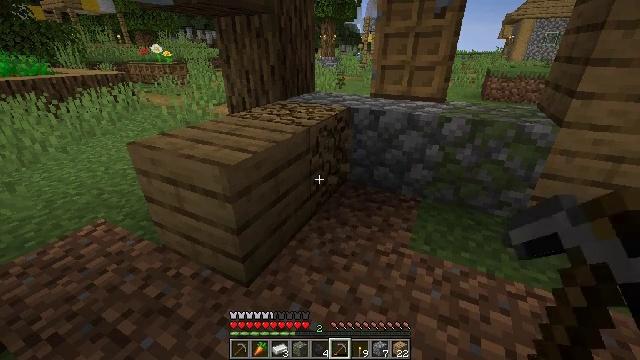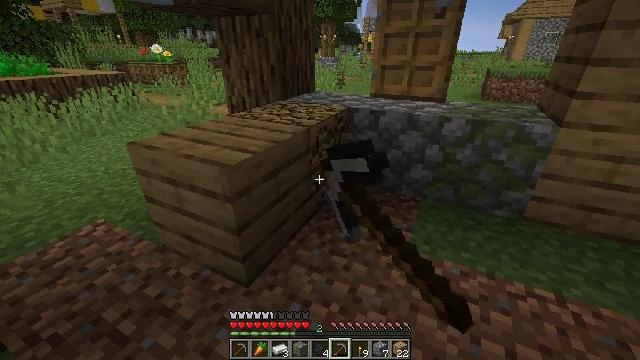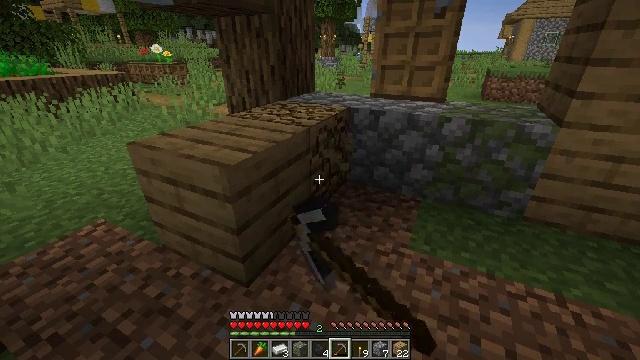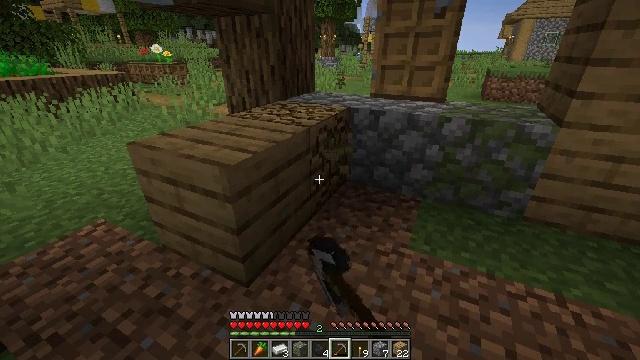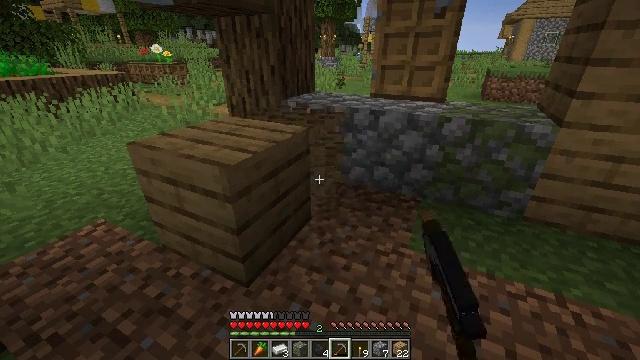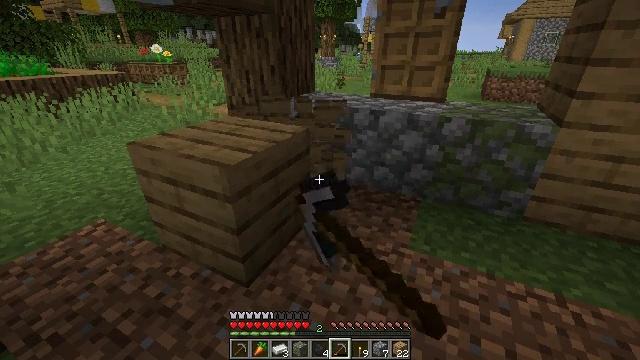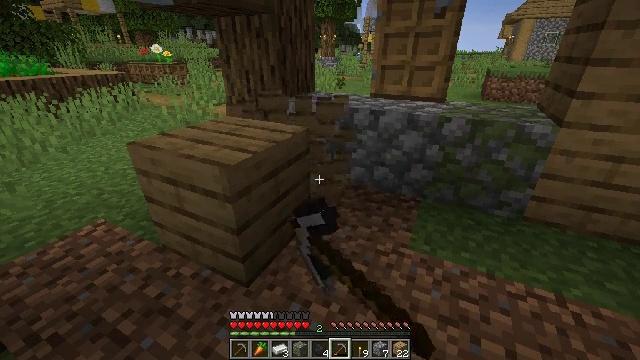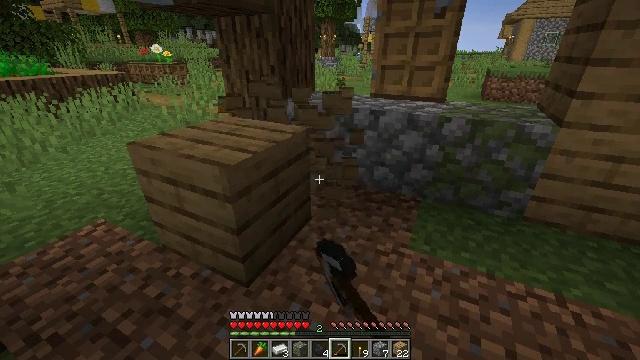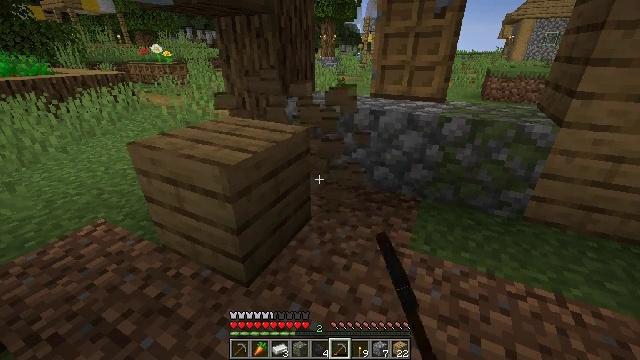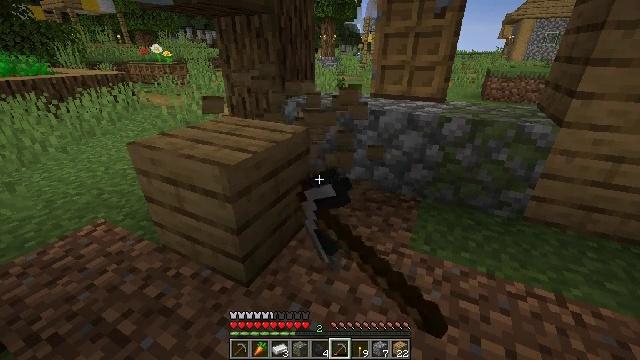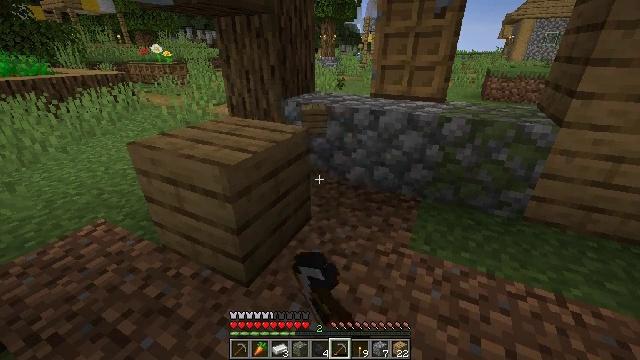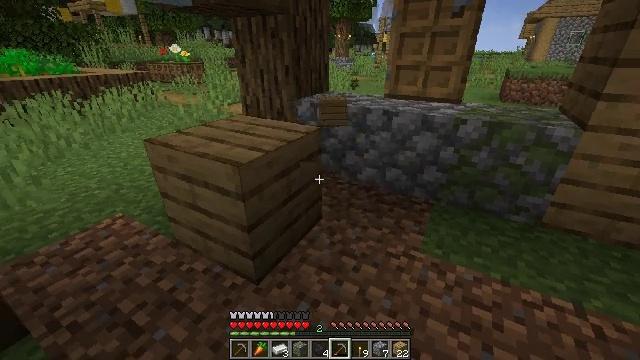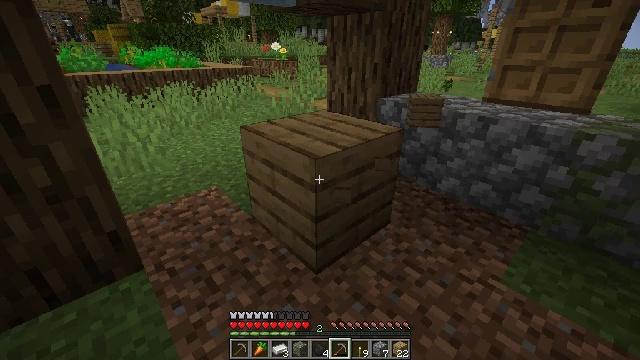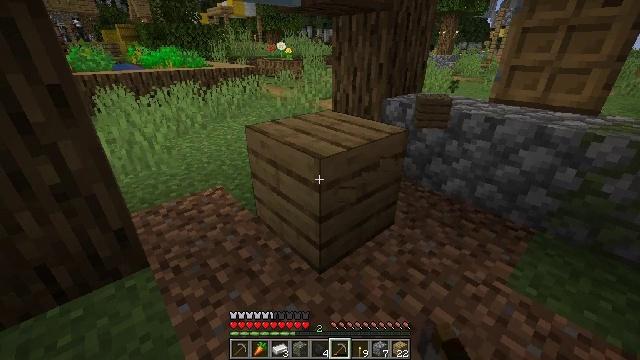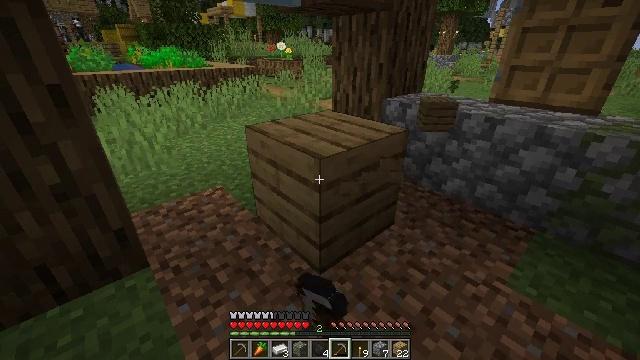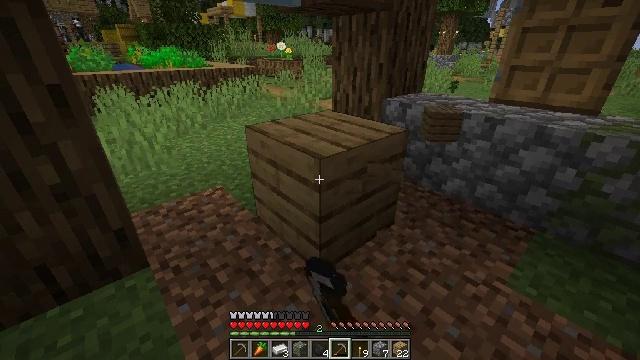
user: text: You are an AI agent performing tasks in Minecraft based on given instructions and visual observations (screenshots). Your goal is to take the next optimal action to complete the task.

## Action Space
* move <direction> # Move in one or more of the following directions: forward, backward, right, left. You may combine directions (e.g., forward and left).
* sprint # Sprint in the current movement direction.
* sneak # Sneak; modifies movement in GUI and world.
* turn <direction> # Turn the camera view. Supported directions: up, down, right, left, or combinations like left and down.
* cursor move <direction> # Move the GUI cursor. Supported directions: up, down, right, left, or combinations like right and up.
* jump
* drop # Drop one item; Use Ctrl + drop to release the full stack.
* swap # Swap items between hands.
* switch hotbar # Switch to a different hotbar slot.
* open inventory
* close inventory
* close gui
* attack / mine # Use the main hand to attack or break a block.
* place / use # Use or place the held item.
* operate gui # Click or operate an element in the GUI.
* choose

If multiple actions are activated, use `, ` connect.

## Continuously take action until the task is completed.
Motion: motion action
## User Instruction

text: Break the existing planks.
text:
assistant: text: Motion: attack / mine
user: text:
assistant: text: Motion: attack / mine
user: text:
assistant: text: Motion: attack / mine
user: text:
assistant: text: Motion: attack / mine
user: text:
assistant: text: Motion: attack / mine
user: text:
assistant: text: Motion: attack / mine
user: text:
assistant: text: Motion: attack / mine
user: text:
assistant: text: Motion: attack / mine
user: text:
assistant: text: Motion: attack / mine
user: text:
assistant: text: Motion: attack / mine
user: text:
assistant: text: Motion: turn left, attack / mine
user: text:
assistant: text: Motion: turn left, attack / mine
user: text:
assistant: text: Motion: turn left, attack / mine
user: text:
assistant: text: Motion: attack / mine
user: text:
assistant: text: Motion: attack / mine
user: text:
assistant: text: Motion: attack / mine
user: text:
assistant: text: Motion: attack / mine
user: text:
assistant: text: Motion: attack / mine
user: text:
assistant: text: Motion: attack / mine
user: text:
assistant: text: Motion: attack / mine
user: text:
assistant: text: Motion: attack / mine
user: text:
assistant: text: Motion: attack / mine
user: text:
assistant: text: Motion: attack / mine
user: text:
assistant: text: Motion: attack / mine
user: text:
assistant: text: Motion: attack / mine
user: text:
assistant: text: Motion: attack / mine
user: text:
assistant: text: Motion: attack / mine
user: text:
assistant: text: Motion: attack / mine
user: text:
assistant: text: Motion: attack / mine
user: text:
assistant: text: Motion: attack / mine